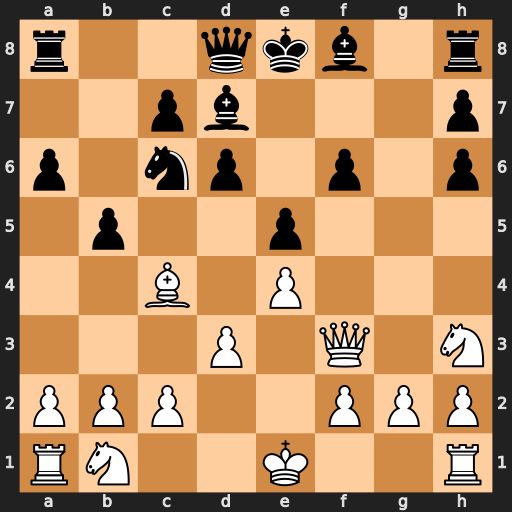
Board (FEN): r2qkb1r/2pb3p/p1np1p1p/1p2p3/2B1P3/3P1Q1N/PPP2PPP/RN2K2R
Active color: w
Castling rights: KQkq
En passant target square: -
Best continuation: Qh5+ Ke7 Qf7#